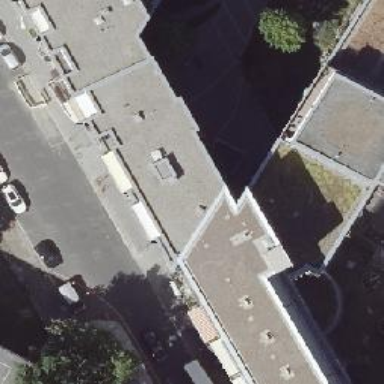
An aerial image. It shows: Parking entrance.